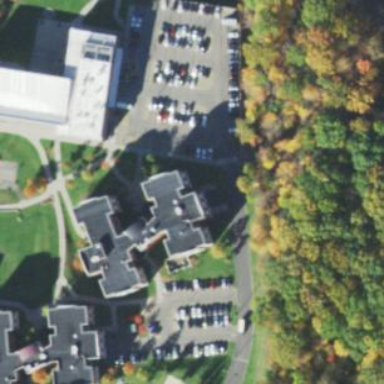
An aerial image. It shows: Dormitory building.